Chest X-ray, PA view. Patient: 62 years old, sex M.
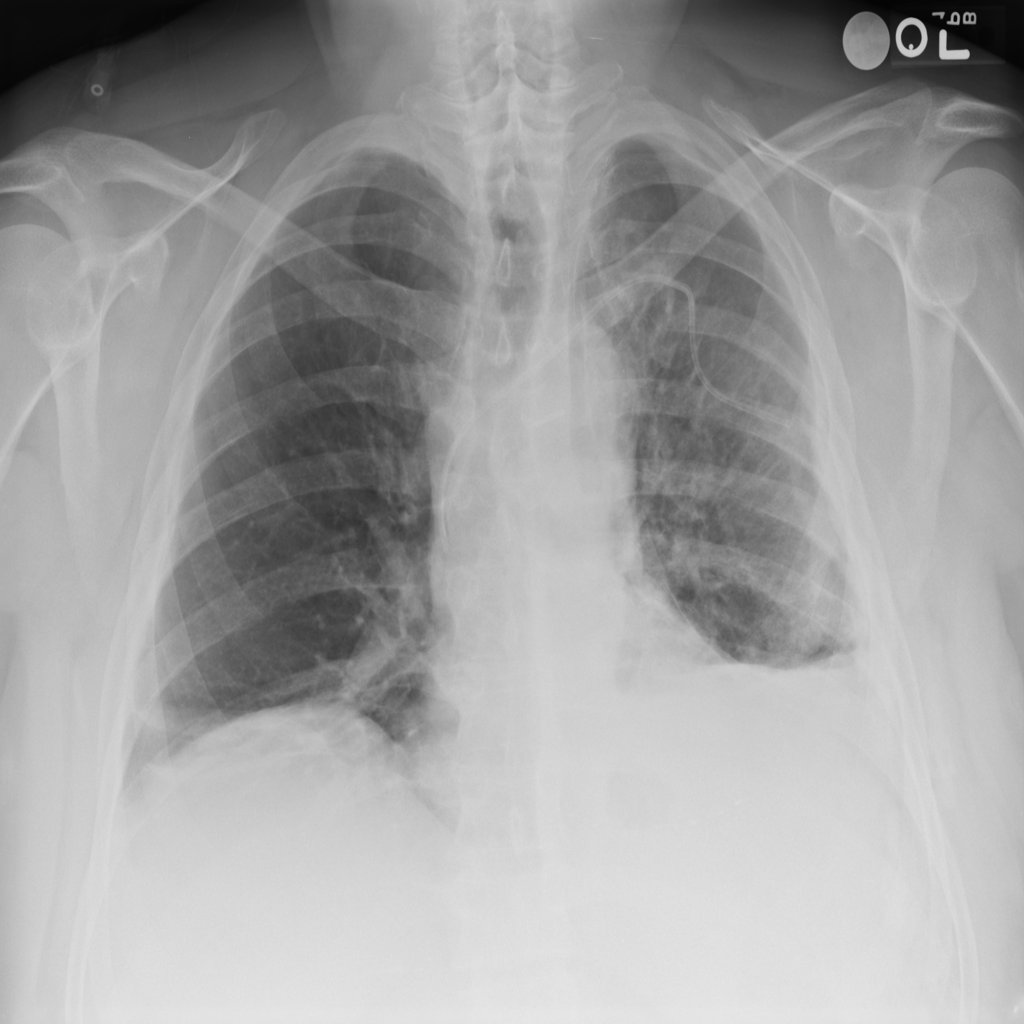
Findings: Effusion